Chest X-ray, AP view. Patient: 16 years old, sex M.
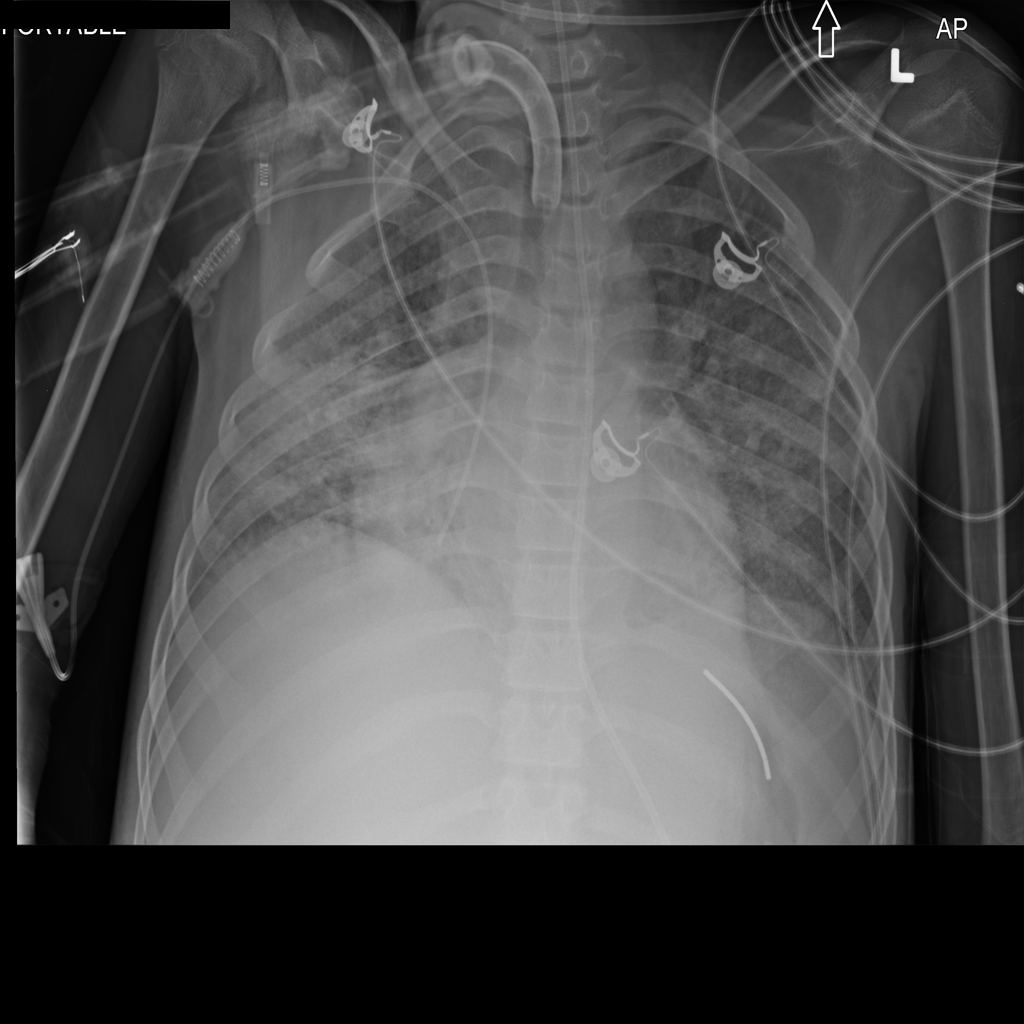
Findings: Infiltration